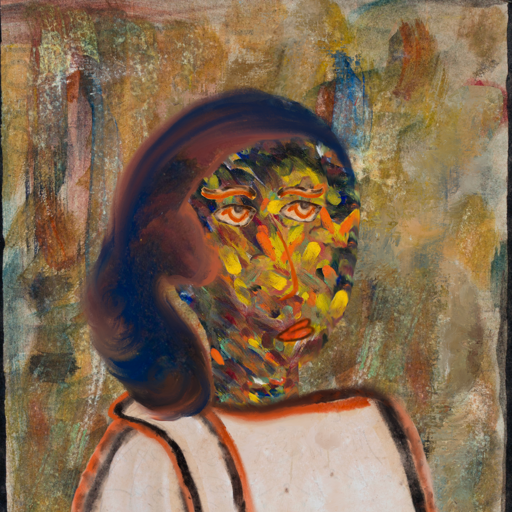
Background: Pipe, Head And Neck Side: An_Impression, Face Side: Experience, Bust: Roy_Bahadur, Hair Side: Mother_And_Son_Son, Head Accessory: Blank, Second Necklace: Blank, Necklace: Blank, Baby: Blank